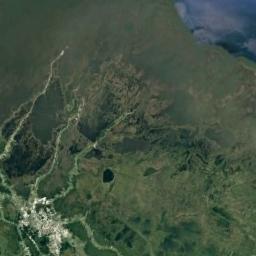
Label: wetland